Question: Within my wordpress site, I have a folder called projects. Whenever I access a page within the projects directory, the first response in the log is a 404. While this appears to have no impact on the page, it seems to mean that search engines aren't indexing these pages, as they first response they get from the page is a 404.
For example:
<URL>
If you open the javascript console and look at the network log, you'll see that the first response is a 404 for the page itself, followed by all the assets of the page loading successful.

I tried adding a line to the .htaccess to exclude that directory from rewrites for the projects folder, but that didn't fix the problem.
'''
# BEGIN WordPress
<IfModule mod_rewrite.c>
RewriteEngine On
RewriteBase /
RewriteRule ^(projects) - [L]
RewriteCond %{REQUEST_FILENAME} !-f
RewriteCond %{REQUEST_FILENAME} !-d
RewriteRule . /index.php [L]
</IfModule>
# END WordPress
'''
Any ideas what could be going on here?
I've been doing some experiementing and it seem that the only pages on which I am seeing this error are pages that include 'wp-blog-header.php', in order to make use of the wordpress functions such as 'wp_nav_menu' and 'get_search_form'.
'''
include dirname(__FILE__).'/../wordpress/wp-blog-header.php';
'''
It is still not clear to me though why this would result in cause the first response from the page to be a 404.
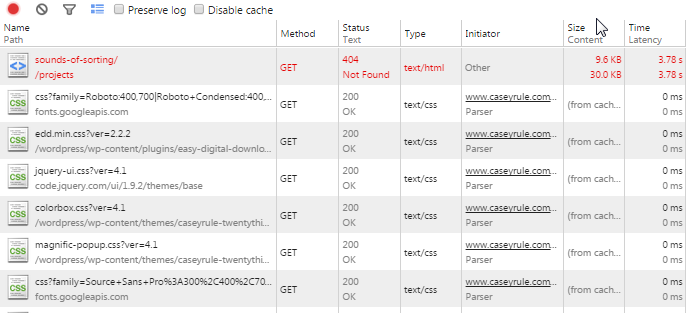
Answer: With birgire's help, I figured this one out:
The fix was as simple as replacing:
'''
include dirname(__FILE__).'/../wordpress/wp-blog-header.php';
'''
with
'''
include dirname(__FILE__).'/../wordpress/wp-load.php';
'''
More information in <URL> from wordpress.stackexchange.com